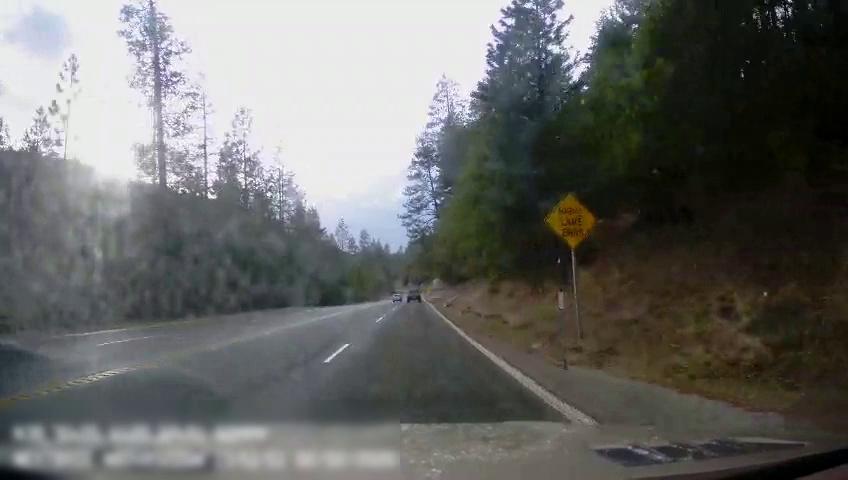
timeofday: Day
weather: Sunny
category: Drivable Space
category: Vehicles | SUV
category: Vehicles | Truck
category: Lanes | Current Lane
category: Lanes | Current Lane
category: Lanes | Opposite Lane
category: Lanes | Opposite Lane
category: Traffic | Signs